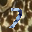
Label: 7